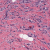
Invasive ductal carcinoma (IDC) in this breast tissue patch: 1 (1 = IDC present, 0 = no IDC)